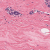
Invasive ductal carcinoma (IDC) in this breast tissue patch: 0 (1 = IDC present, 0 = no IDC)